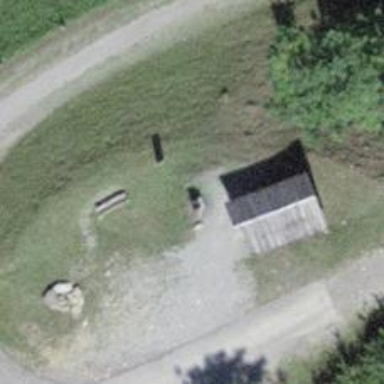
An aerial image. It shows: There is barbecue facility with grate available.